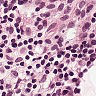
Metastatic tissue present: no